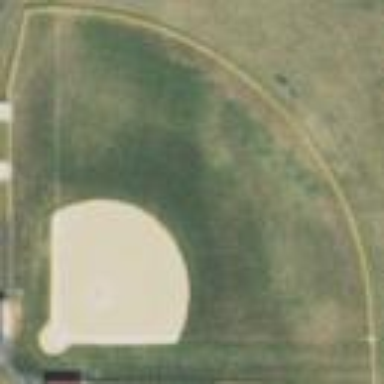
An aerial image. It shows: Baseball pitch for leisure land.